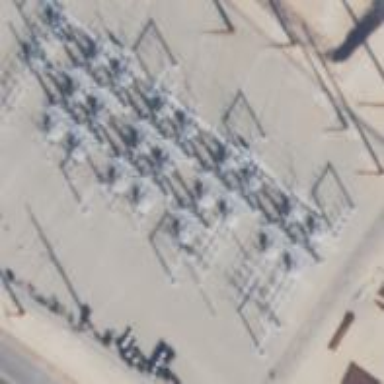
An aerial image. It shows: Switch for power supply.